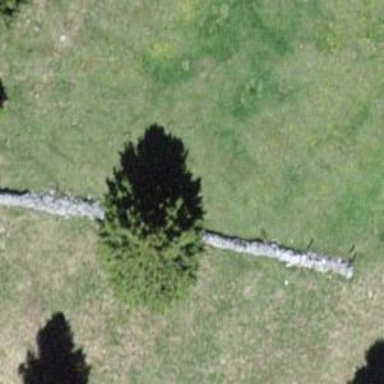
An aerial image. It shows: Needle-leaved tree in nature.